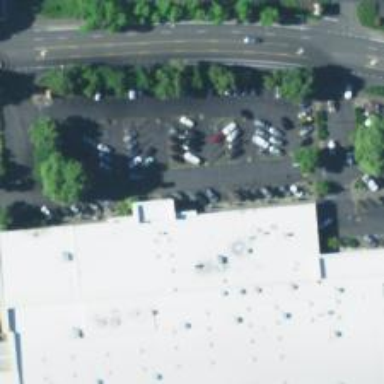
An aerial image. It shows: Parking space is available.